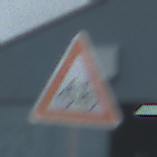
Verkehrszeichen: RadverkehrRechts
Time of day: Midday
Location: Outdoor (Suburban)
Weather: Overcast
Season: NotSpecified
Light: Natural